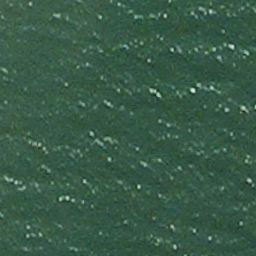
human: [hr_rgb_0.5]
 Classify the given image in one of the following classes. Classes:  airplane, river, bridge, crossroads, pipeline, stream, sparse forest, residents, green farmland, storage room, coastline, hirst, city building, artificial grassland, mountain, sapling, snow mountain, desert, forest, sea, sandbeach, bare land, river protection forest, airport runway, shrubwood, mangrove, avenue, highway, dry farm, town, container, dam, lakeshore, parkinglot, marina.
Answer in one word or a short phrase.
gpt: sea